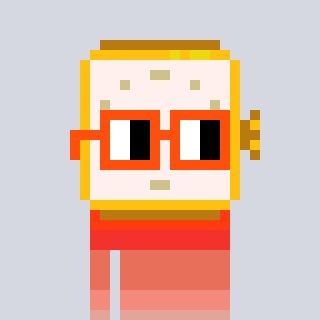
a pixel art character with square orange glasses, a watch-shaped head and a orange-colored body on a cool background